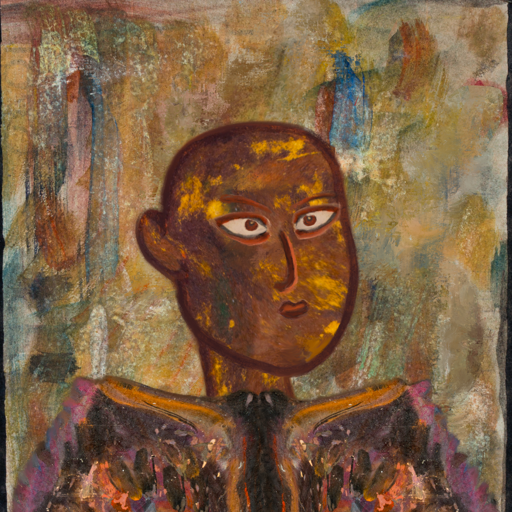
Background: Pipe, Head And Neck Side: Comrade, Face Side: Roy_Bahadur, Bust: Gypsy_Queen, Hair Side: Blank, Head Accessory: Blank, Second Necklace: Blank, Necklace: Blank, Baby: Blank